Question: I written a simple following html code
'''
<div class="container">
<p>-----------Bootstrap Simple Test----------------</p>
</div>
'''
It's looking exactly what I expected in mobile view. But in Desktop view it looks like there is more space on the right side. and It's not centered.
Attaching screenshot
How can I make it look centered in Bootstrap ?
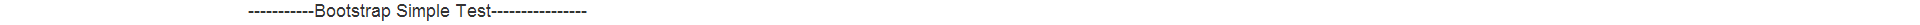
Answer: Use the 'text-center' class like this:
'<p class="text-center">-----------Bootstrap Simple Test----------------</p>'
<URL>